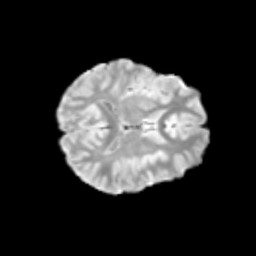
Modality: T2w
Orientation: axial
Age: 10
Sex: female
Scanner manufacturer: siemens
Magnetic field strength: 3 T
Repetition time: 3.8 s
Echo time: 0.07 s